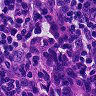
Metastatic tissue present: yes